Field crop: maize
Growth stage: 2
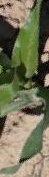
Species: maize